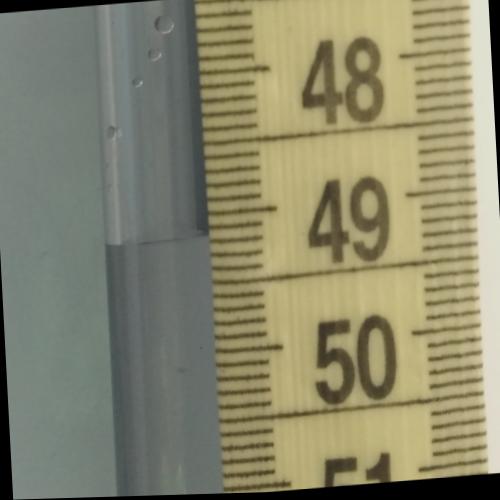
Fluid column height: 49.2 cm